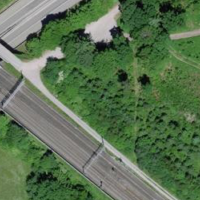
EUNIS habitat code: 43
Species observed at this site:
Plantago media
Anthriscus sylvestris